Interaction volume radius: 10 \u00c5
Interaction volume height: 15 \u00c5
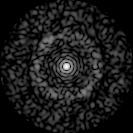
Disorder parameter: 0.8054